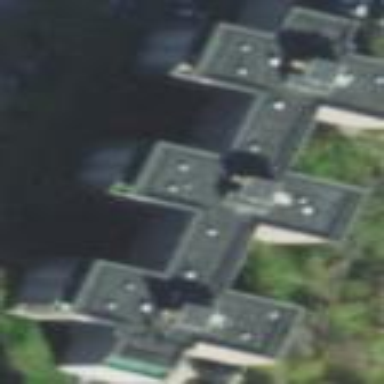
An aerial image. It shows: Residential building with apartments. The flat roof is made of concrete.